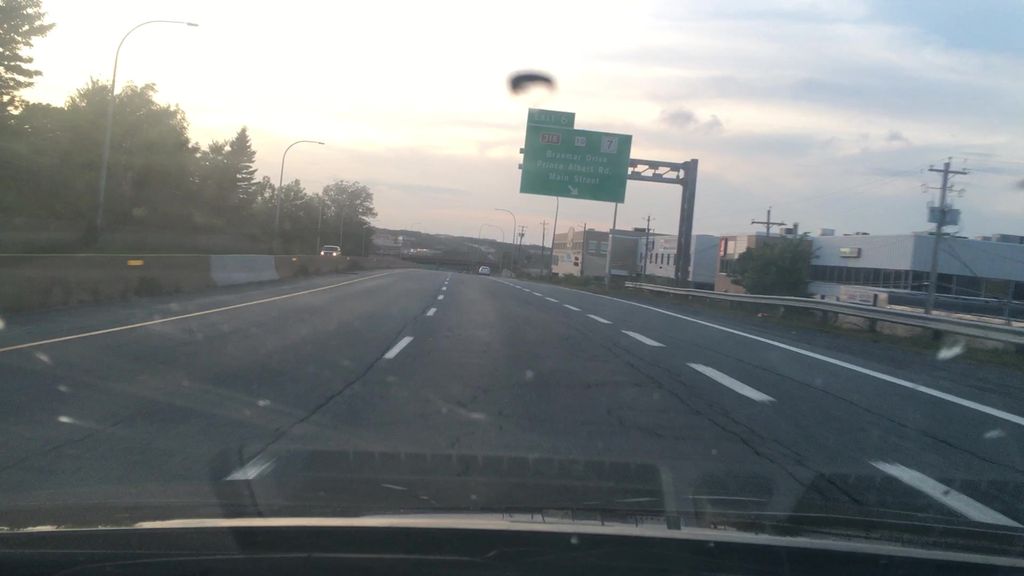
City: halifax